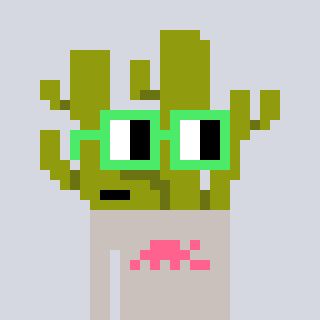
a pixel art character with square light green glasses, a cactus-shaped head and a foggrey-colored body on a cool background